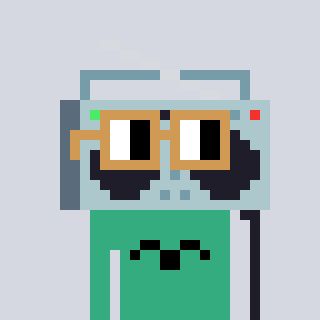
a pixel art character with square brown glasses, a boombox-shaped head and a teal-colored body on a cool background